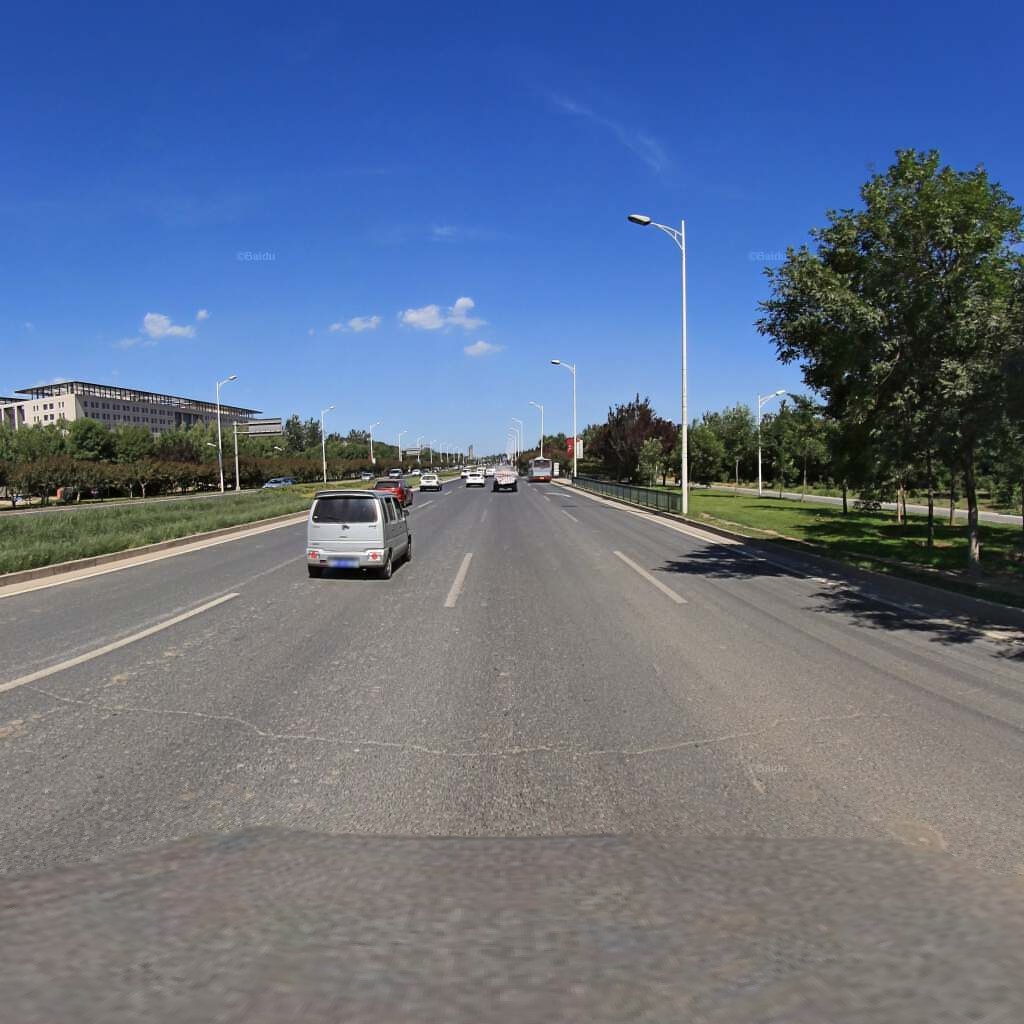
Region: Haidian
Road damage annotations: transverse crack